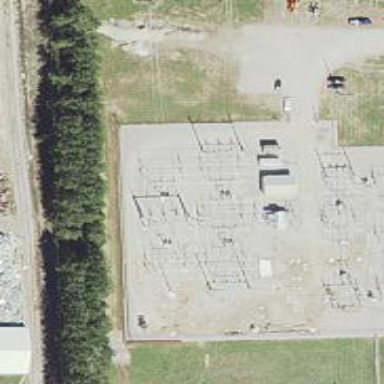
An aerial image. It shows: Switch for power supply.